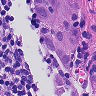
Metastatic tissue present: yes